Question: i am trying to break a long phrase depending on my skyscraper banner width size which can not afford more than three words, i searched the internet and found a script which break the text by setting the character long for the phrase, here is it.
'''
<?
header("Content-type: image/png");
$string = $_GET['text']. ' Click Here';
$im = imagecreatefrompng("../../images/skyscrapper.png");
$orange = imagecolorallocate($im, 0, 0, 0);
$px = (imagesx($im) - 3.8 * strlen($string)) / 2;
$font = 'verdana.ttf';
// Break it up into pieces 10 characters long
$lines = explode('|', wordwrap($string, 10, '|'));
// Starting Y position
$y = 450;
// Loop through the lines and place them on the image
foreach ($lines as $line)
{
imagestring($im,3, $px, $y, $string, $orange);
// Increment Y so the next line is below the previous line
$y += 23;
}
imagepng($im);
imagedestroy($im);
?>
'''
the problem is the output duplicate the phrase three times instead breaking the text as this screen shot
, can someone help to explain whats the problem and what should i do ?
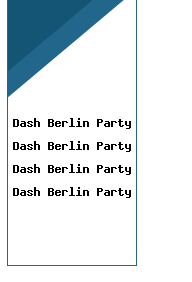
Answer: You're not changing '$string' inside your loop. Shouldn't it be:
'''
imagestring($im,3, $px, $y, $line, $orange);
^^^^^
'''
instead?